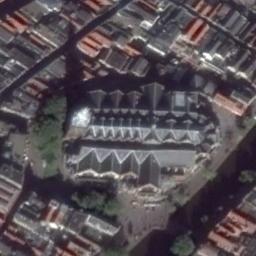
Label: church